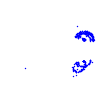
Particle: proton